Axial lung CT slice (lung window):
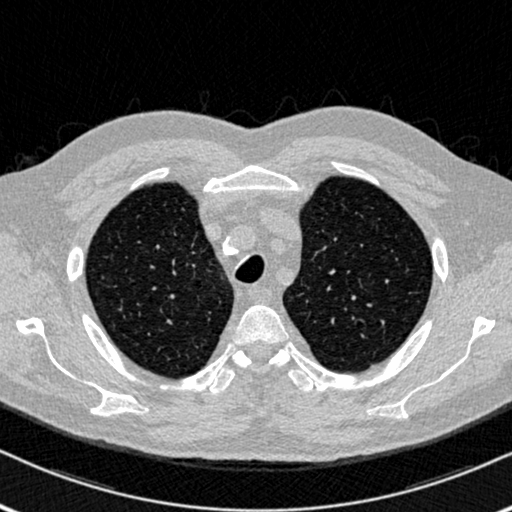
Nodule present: no